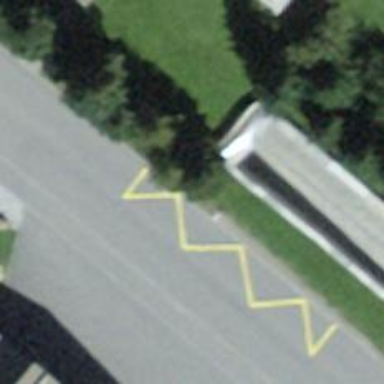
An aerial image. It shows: Bus stop with platform for public transport.